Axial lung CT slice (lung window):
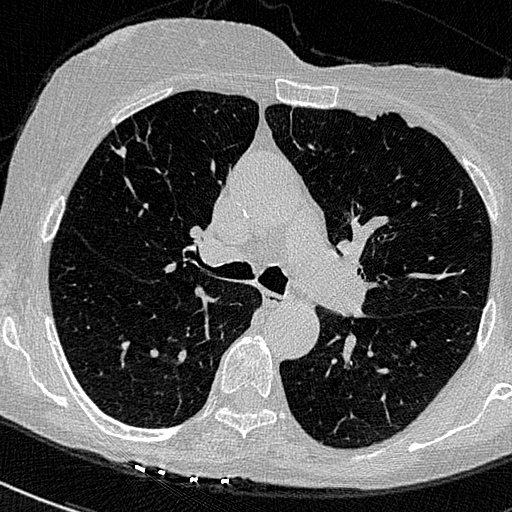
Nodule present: no